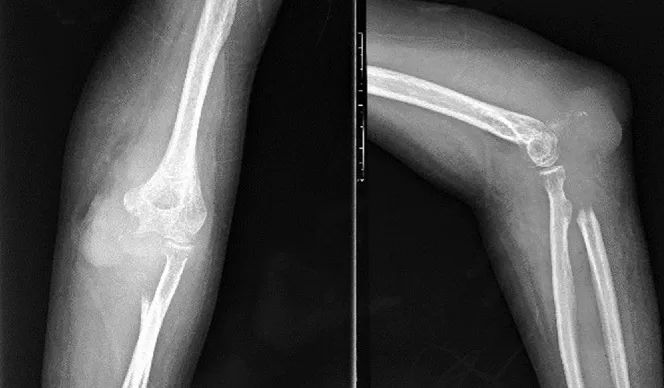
Pre operative x-ray of left elbow. There is lytic area in proximal of the ulnar bone.
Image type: radiology (x_ray)